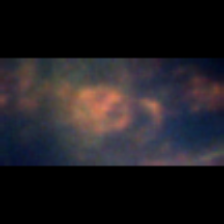
Taxon: Diatom_aggregate
Group: Diatoms